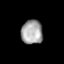
Tissue: lung
Cell type: Others
Senescence score: 0.2213
Nuclear area (px): 514
Mean DAPI intensity: 161.807